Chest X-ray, AP view. Patient: 22 years old, sex M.
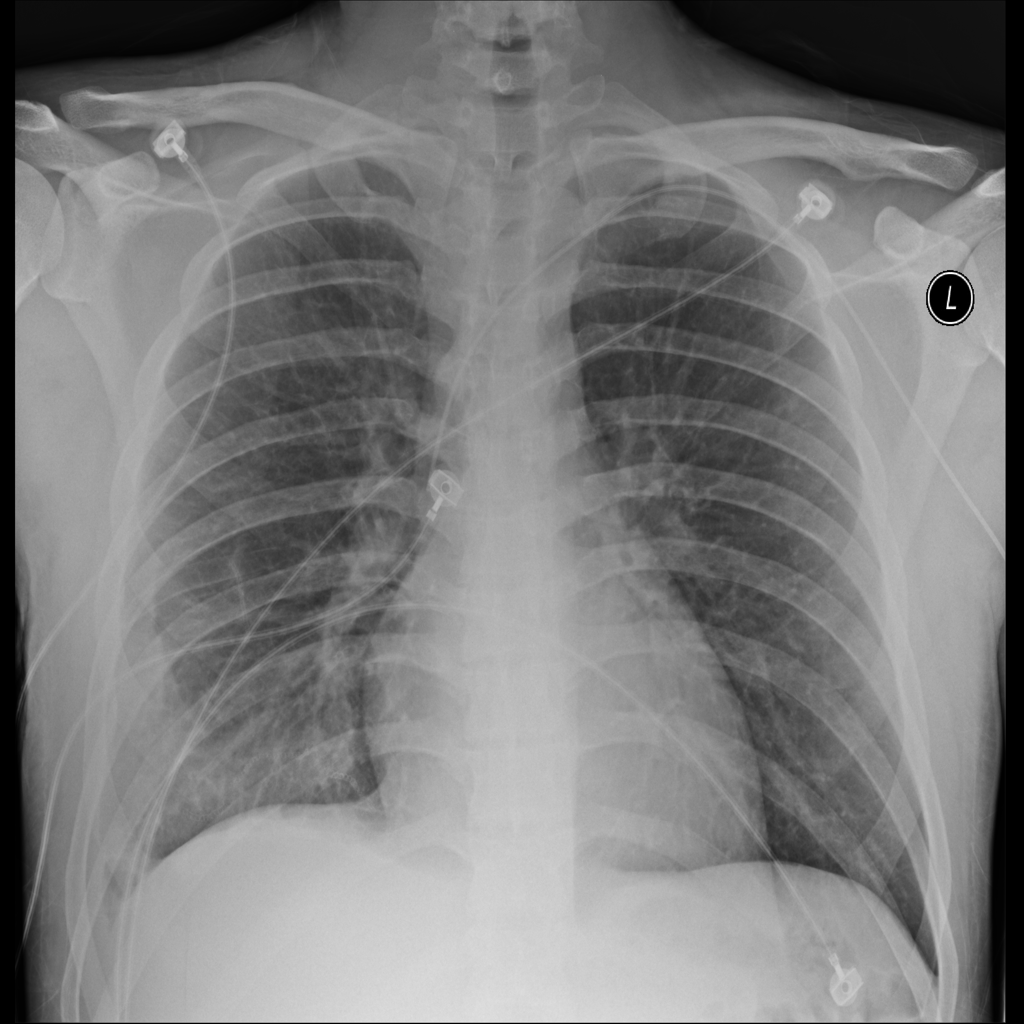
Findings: Effusion, Infiltration